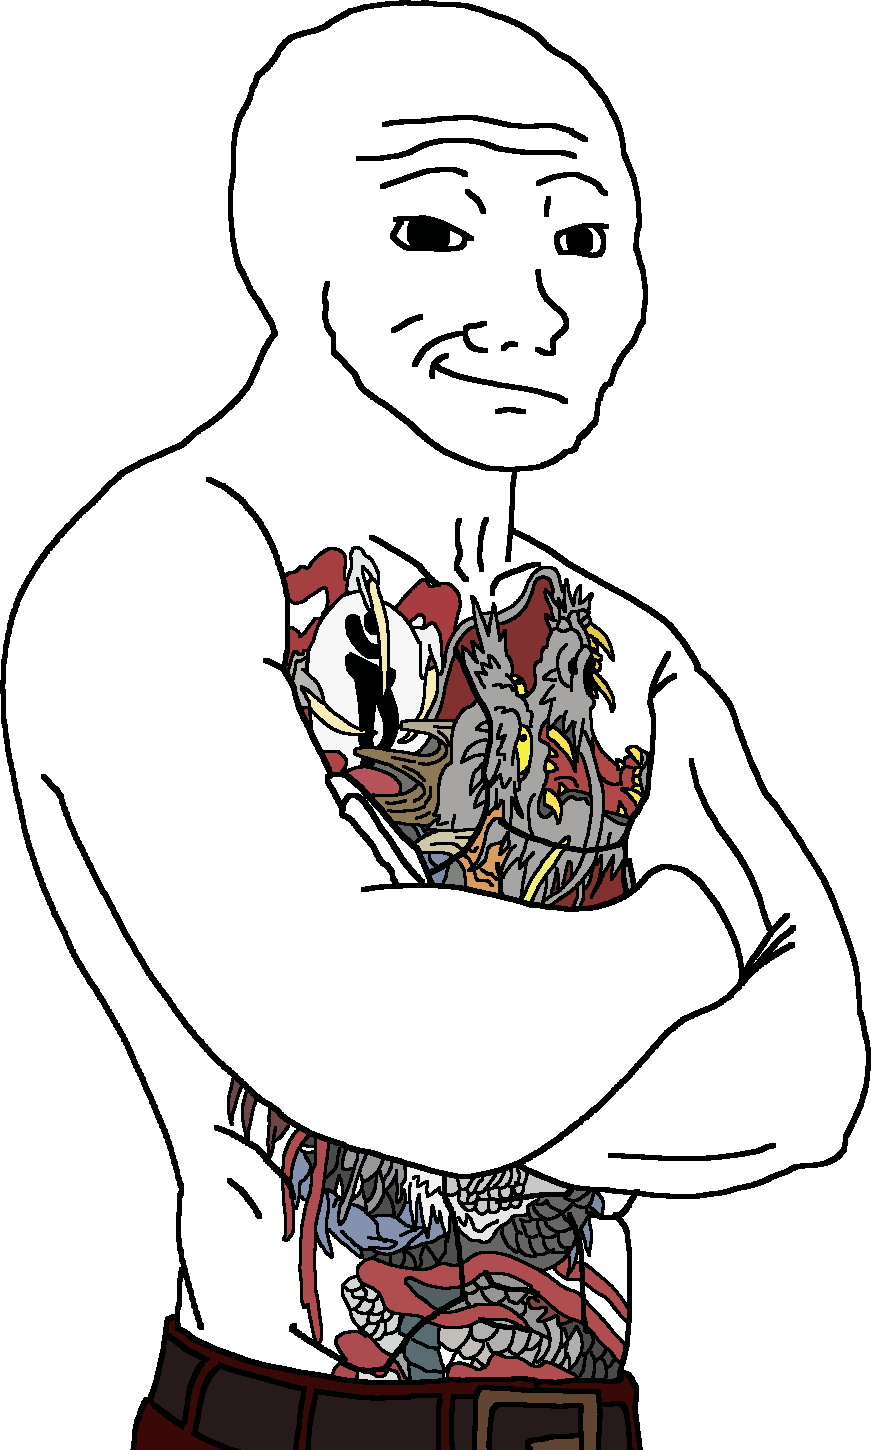
Label: 5_Stronkjak